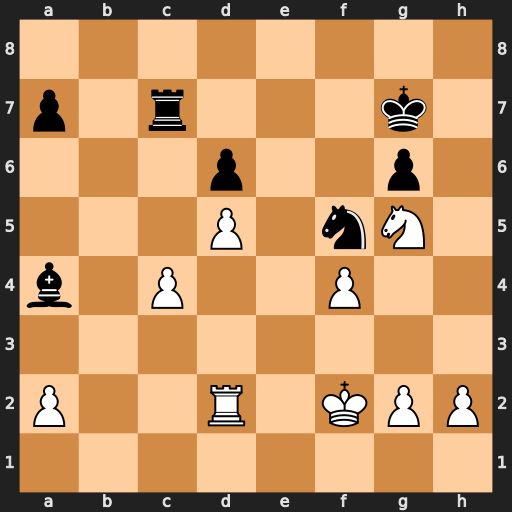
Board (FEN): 8/p1r3k1/3p2p1/3P1nN1/b1P2P2/8/P2R1KPP/8
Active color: w
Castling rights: -
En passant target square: -
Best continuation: Ne6+ Kf6 Nxc7